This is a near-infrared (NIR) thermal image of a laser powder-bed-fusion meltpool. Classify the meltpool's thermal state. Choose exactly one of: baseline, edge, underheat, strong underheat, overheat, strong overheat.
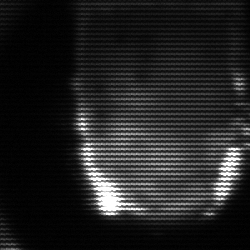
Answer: baseline